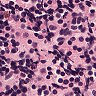
Metastatic tissue present: no